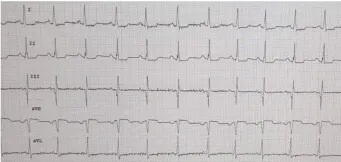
ECGs of patient #3 pre- and post-ivabradine. (B) ECG showing sinus rhythm few hours after ivabradine initiation (ECG speed: 25 mm/s, and sensitivity: 10 mm/mv). This initial response to ivabradine was not maintained. As a result, the patient was switched to amiodarone.
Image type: electrography (ekg)